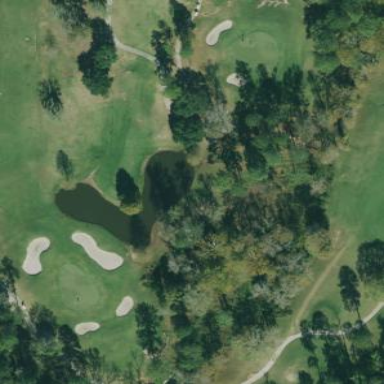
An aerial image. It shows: Scenic view of water hazard on golf course. The natural water feature adds beauty to the landscape.